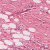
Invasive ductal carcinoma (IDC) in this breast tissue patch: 0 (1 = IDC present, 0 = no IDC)